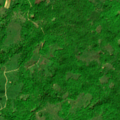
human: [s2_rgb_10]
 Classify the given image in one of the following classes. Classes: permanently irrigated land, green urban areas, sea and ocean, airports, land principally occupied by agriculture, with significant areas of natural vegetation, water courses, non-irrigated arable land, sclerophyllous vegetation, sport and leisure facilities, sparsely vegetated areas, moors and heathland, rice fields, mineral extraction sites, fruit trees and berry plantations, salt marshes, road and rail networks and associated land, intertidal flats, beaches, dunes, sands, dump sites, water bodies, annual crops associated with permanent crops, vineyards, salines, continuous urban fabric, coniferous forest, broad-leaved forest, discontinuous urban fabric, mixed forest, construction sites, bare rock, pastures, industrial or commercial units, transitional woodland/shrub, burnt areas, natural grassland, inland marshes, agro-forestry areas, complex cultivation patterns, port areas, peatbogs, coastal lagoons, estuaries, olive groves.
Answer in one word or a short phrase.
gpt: complex cultivation patterns, land principally occupied by agriculture, with significant areas of natural vegetation, broad-leaved forest, transitional woodland/shrub